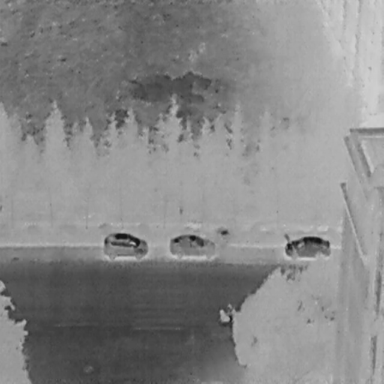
There are three Cars in the infrared image.